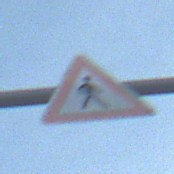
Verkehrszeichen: FussgaengerLinks
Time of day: SunriseSunset
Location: Outdoor (Beach)
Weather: PartlyCloudy
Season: NotSpecified
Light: Natural